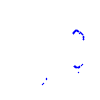
Particle: kaon